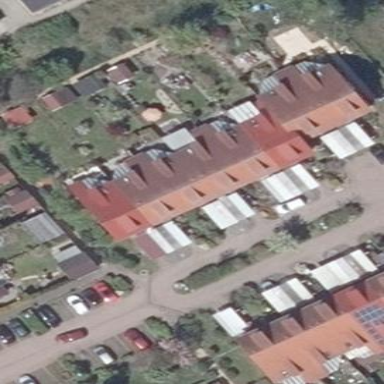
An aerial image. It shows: Terrace building.